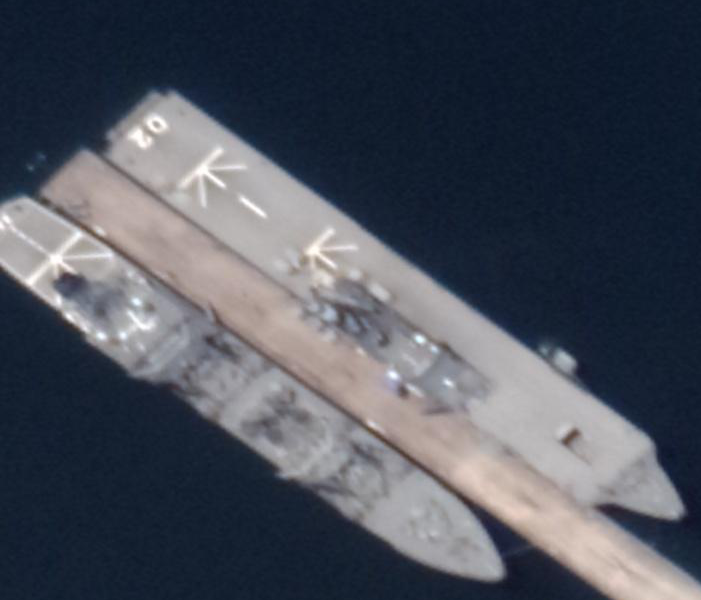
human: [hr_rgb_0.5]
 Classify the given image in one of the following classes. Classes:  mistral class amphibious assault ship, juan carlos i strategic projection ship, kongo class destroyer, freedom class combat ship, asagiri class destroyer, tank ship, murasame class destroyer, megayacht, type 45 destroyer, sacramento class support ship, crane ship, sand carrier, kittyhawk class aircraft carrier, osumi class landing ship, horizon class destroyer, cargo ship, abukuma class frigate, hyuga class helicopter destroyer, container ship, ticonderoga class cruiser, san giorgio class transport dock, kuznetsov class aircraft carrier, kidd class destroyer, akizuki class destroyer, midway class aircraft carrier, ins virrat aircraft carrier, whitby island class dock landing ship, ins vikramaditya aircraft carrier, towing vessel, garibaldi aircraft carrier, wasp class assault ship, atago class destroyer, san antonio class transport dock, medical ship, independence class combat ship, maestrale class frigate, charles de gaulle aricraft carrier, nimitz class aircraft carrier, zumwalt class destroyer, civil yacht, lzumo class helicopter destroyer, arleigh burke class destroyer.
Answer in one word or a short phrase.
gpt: Osumi class landing ship